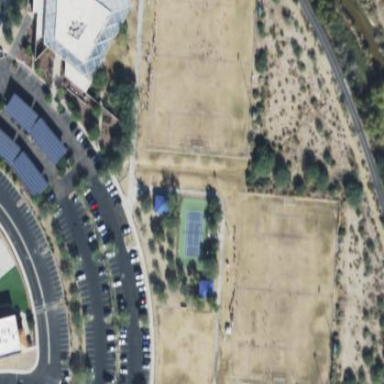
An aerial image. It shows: Soccer pitch for leisureland activities.